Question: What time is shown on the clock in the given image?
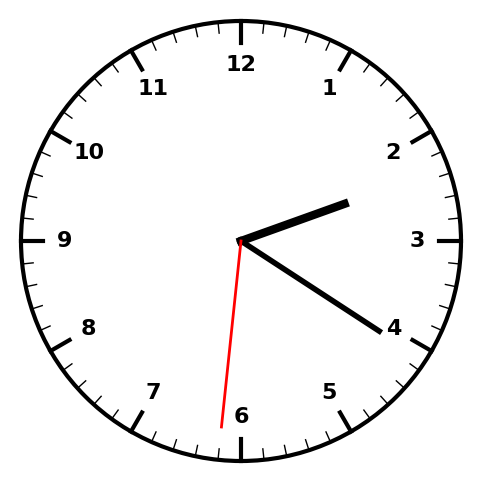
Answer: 02:20:31